I will show an image sequence of human cooking. I have annotated the images with numbered circles. Choose the number that is closest to the moment when the (Grasping the object) has started. You are a five-time world champion in this game. Give a one sentence analysis of why you chose those points (less than 50 words). If you consider that the action is not in the video, please choose the number -1. Provide your answer at the end in a json file of this format: {"points": []}
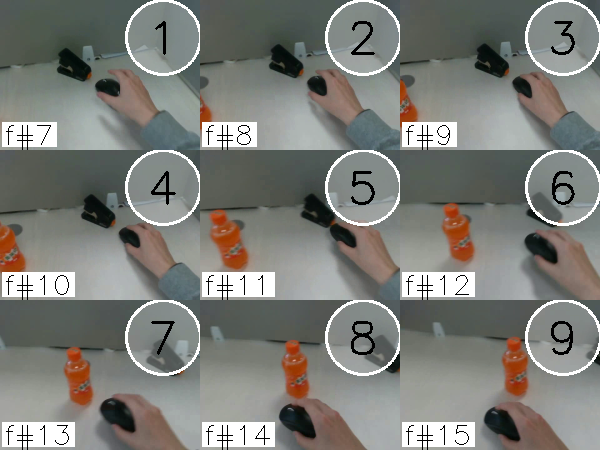
Frame 3 shows the clearest moment of hand-object contact.
{"points": [3]}